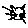
Label: cat